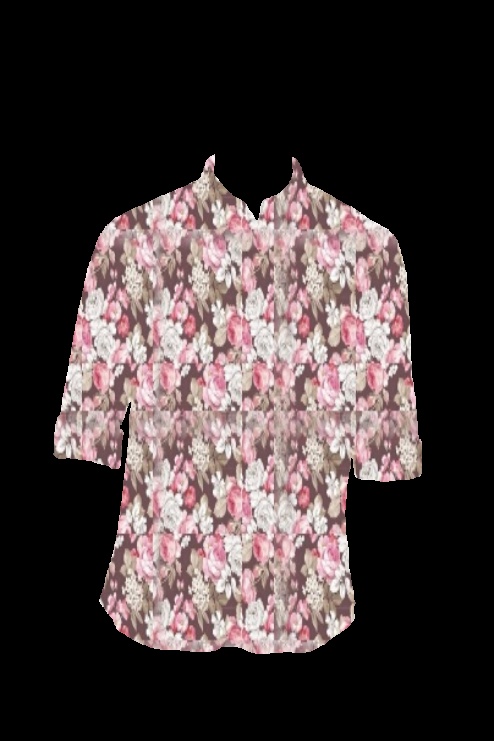
pink multi floral tee